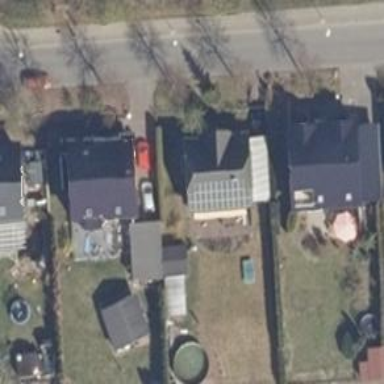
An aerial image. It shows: Solar power generator using photovoltaic panels.